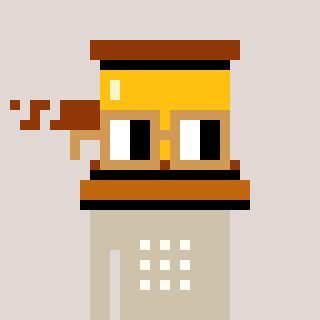
a pixel art character with square brown glasses, a gavel-shaped head and a bege-colored body on a warm background